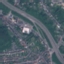
Land use / land cover class: Highway